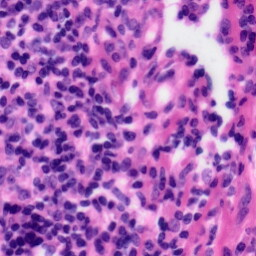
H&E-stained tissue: Tonsil